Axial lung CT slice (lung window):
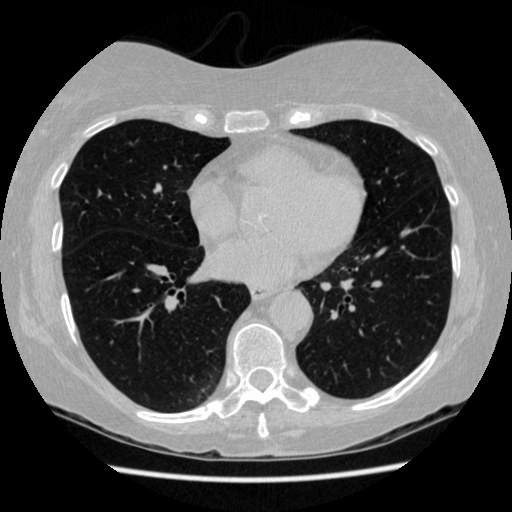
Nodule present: no